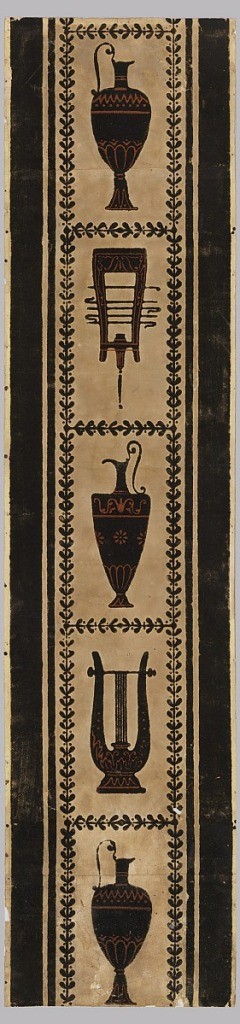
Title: Border
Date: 1800–1820
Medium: Block printed and flocked on handmade paper
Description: Vertical design, in black flock with red on terra cotta field. Alternating urns and musical instruments enclosed in rectangular framework formed by conventional leaf motif.